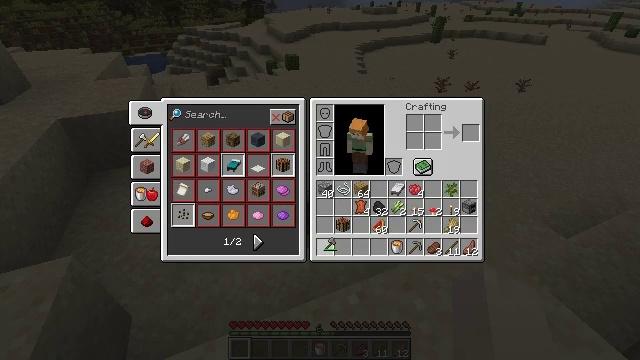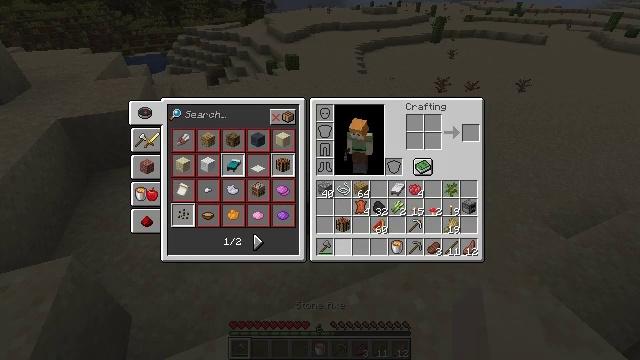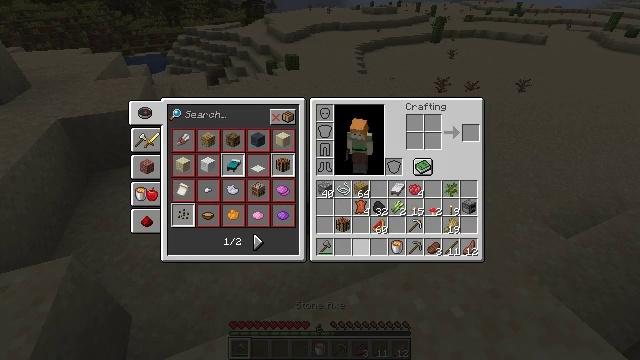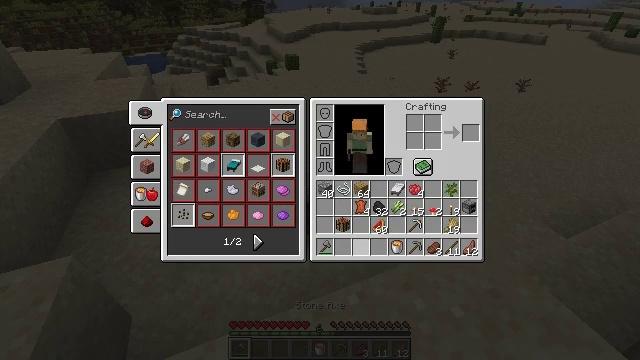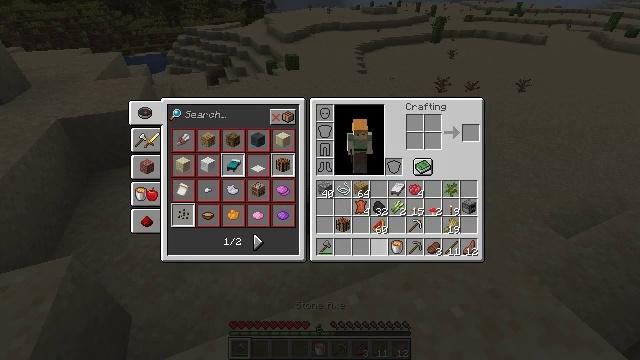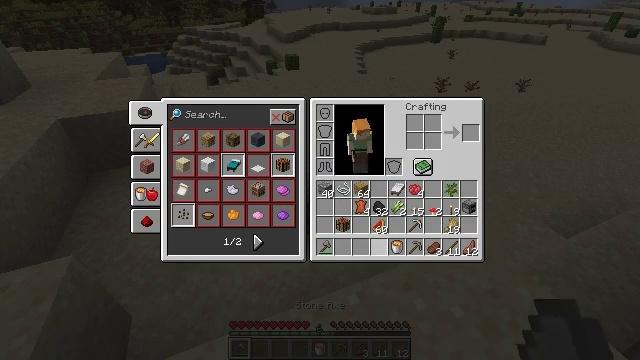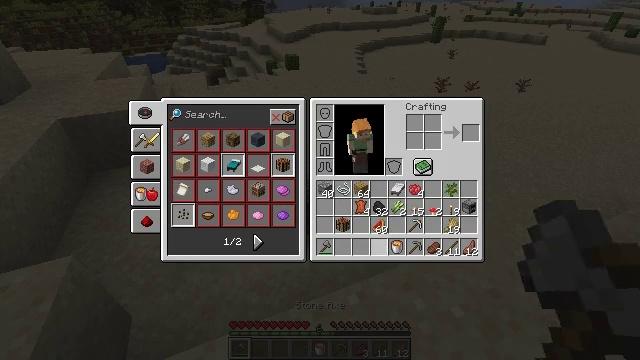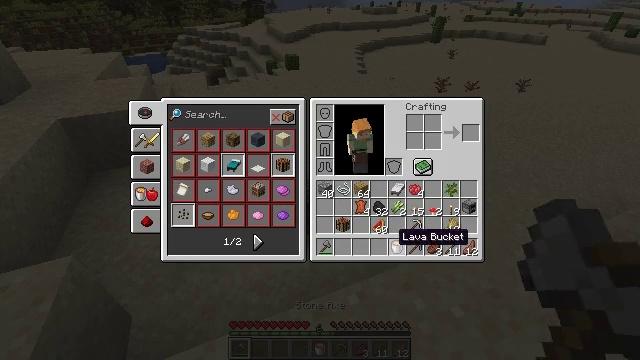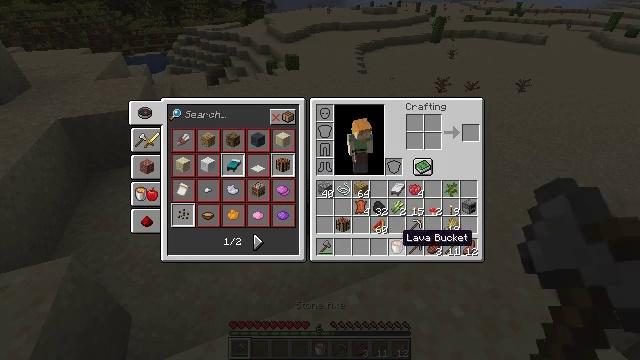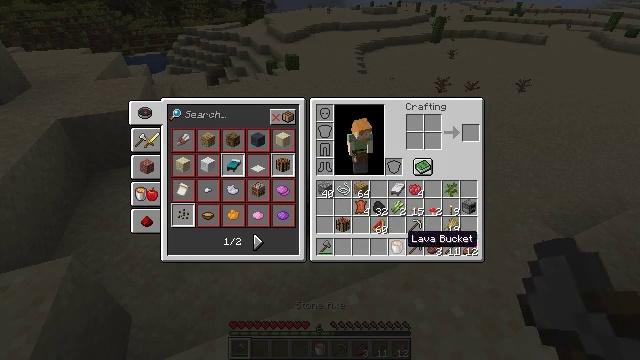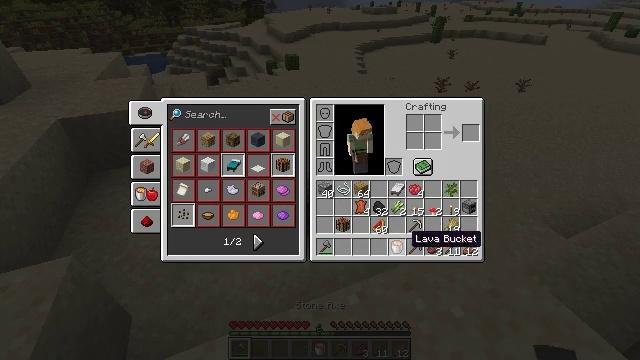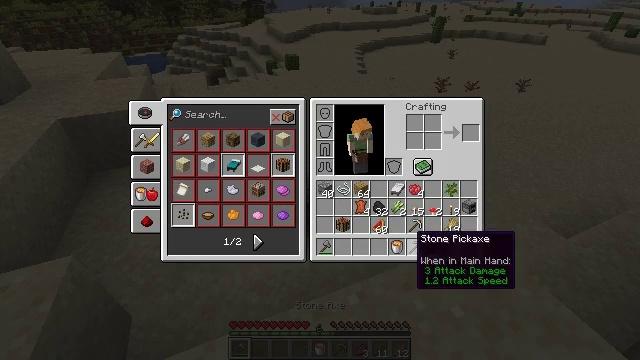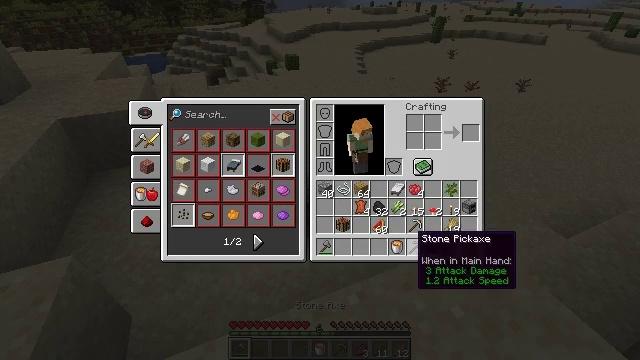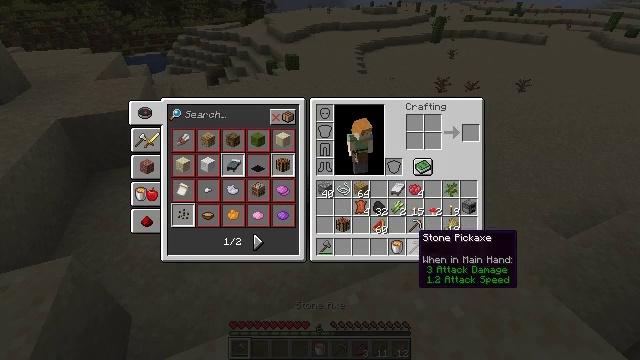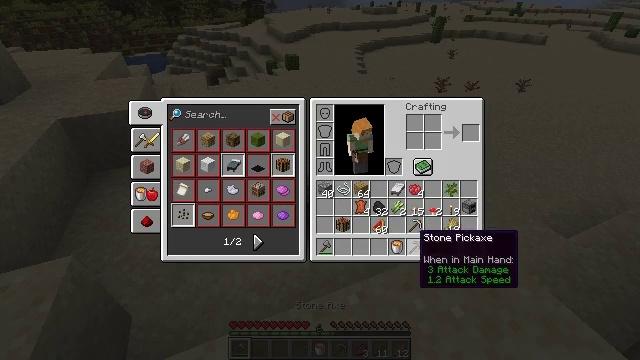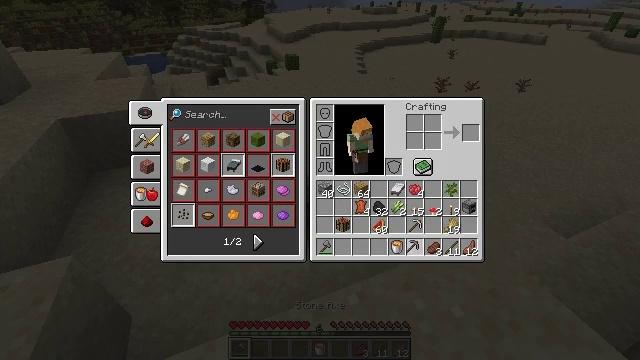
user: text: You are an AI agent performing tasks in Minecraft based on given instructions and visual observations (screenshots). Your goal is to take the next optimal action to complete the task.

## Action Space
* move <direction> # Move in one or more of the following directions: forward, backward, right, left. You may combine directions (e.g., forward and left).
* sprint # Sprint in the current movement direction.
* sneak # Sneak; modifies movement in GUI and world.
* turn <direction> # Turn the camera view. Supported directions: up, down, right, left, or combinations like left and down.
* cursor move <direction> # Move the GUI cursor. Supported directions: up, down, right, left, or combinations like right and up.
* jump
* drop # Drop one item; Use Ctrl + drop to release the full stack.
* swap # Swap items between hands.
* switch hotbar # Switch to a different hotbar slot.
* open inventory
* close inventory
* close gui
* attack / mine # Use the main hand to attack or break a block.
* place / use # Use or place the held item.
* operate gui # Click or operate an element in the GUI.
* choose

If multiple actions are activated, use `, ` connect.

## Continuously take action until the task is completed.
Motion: motion action
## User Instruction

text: Gather melon for food.
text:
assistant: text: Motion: cursor move right
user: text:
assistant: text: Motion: cursor move right
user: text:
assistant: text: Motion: cursor move right
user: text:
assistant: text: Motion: cursor move right
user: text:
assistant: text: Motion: no_op
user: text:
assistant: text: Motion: no_op
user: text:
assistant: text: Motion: no_op
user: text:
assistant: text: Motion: no_op
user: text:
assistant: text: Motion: no_op
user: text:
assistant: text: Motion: no_op
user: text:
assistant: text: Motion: no_op
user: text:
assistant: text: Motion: no_op
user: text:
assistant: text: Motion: no_op
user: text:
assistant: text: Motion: no_op
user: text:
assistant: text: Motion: operate gui
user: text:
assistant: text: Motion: operate gui
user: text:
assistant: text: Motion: cursor move left, operate gui
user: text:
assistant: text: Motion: cursor move left
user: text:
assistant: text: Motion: cursor move left
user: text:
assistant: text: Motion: no_op
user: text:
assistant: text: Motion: no_op
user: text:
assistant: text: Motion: no_op
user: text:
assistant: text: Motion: operate gui
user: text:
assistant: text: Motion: operate gui
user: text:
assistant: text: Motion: operate gui
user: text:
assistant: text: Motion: no_op
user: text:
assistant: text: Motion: no_op
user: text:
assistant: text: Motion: no_op
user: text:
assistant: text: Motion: cursor move up
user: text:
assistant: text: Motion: cursor move up